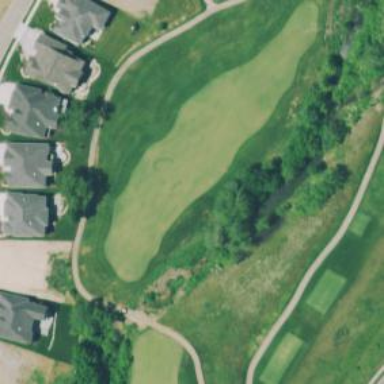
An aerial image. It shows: Rough area on grassy golf course.